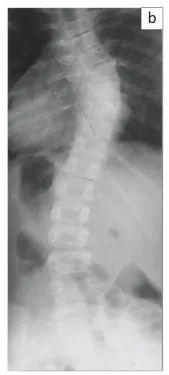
Significant progression of the curve within 18 months from 45.
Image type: radiology (x_ray)